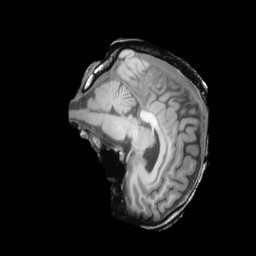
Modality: T1w
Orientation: sagittal
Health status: ill
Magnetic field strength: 3 T